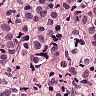
Metastatic tissue present: yes